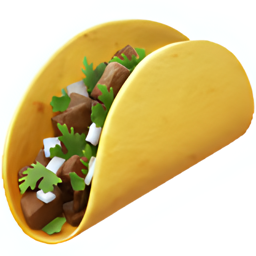
Name: taco
Emoji: 🌮
Group: Food & Drink
Sub-group: food-prepared